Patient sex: M
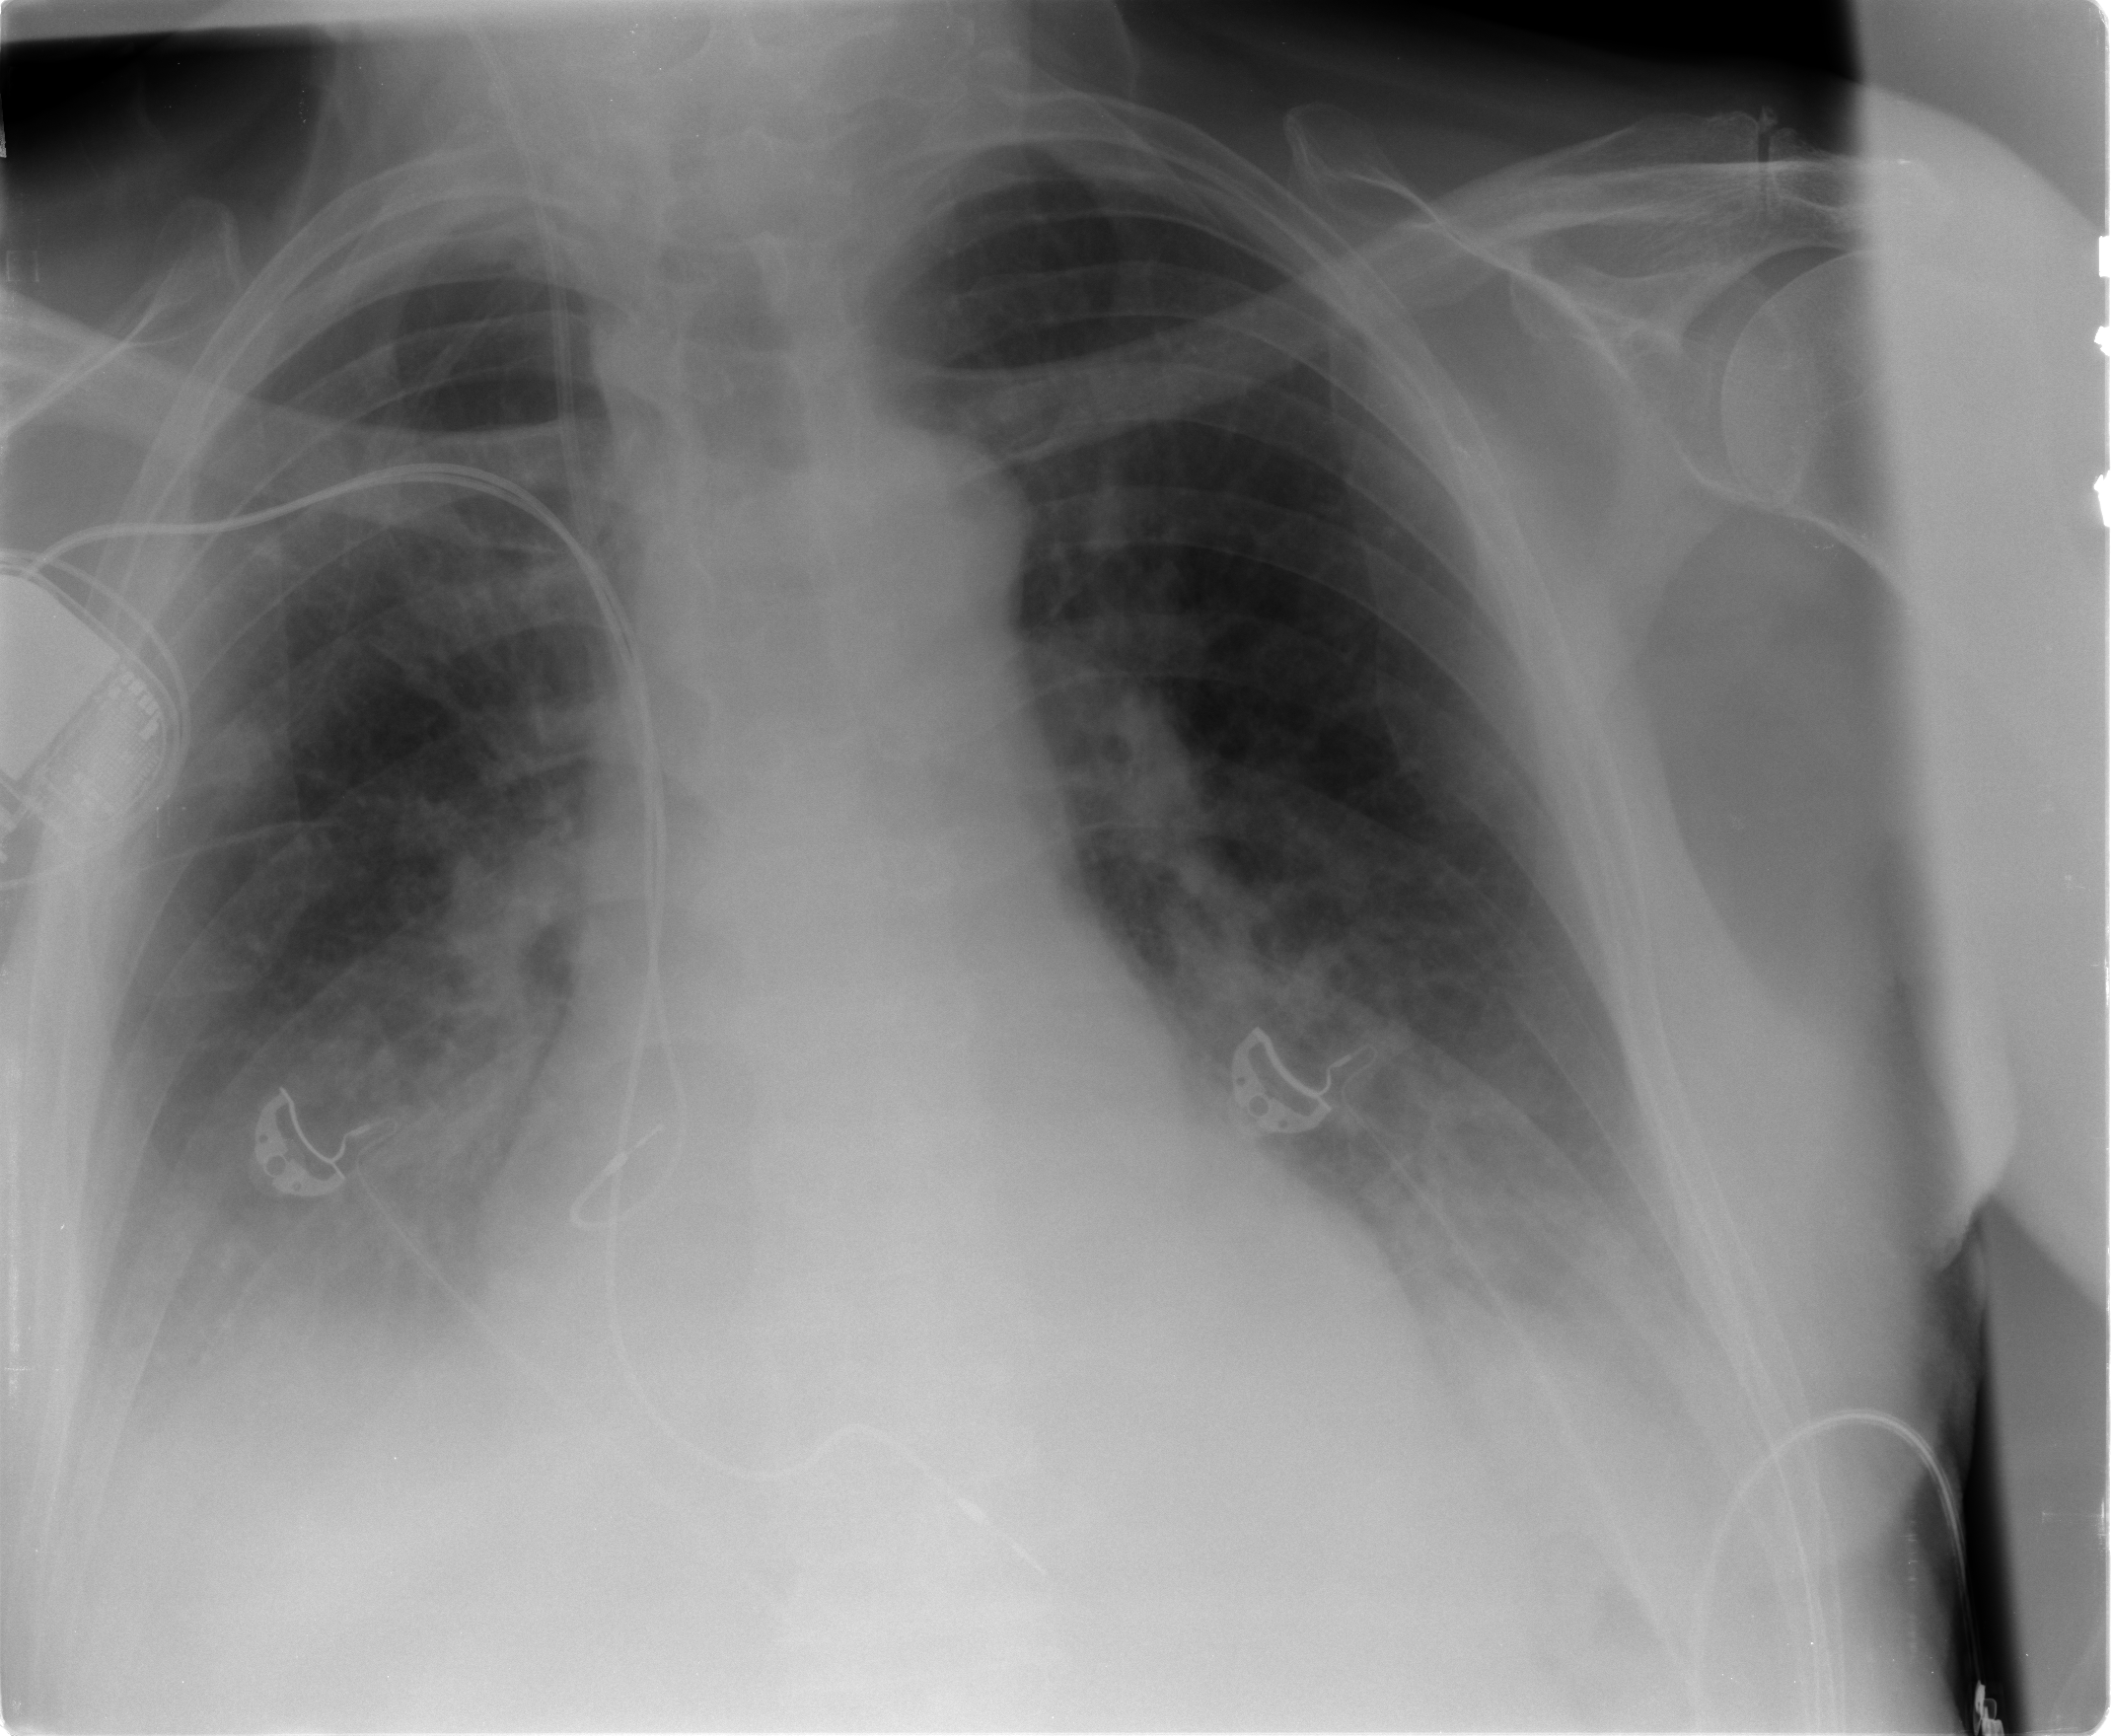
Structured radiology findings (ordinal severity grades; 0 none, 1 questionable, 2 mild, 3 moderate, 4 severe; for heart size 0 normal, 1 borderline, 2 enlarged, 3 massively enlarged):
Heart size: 0
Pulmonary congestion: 0
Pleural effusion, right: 2
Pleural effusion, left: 1
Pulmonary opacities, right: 1
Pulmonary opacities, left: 0
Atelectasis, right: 2
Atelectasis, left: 2